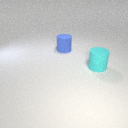
large blue rubber cylinder behind large cyan rubber cylinder